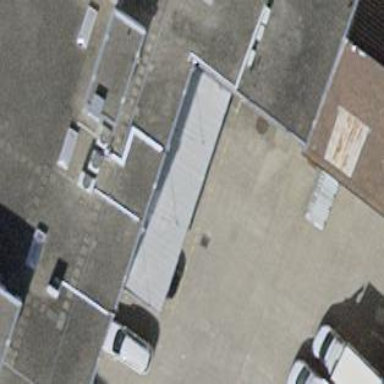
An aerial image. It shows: View of roof of building.